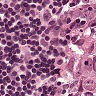
Metastatic tissue present: yes